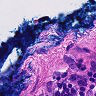
Metastatic tissue present: no